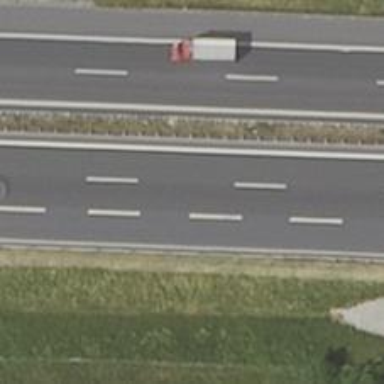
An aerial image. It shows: Asphalt motorway.